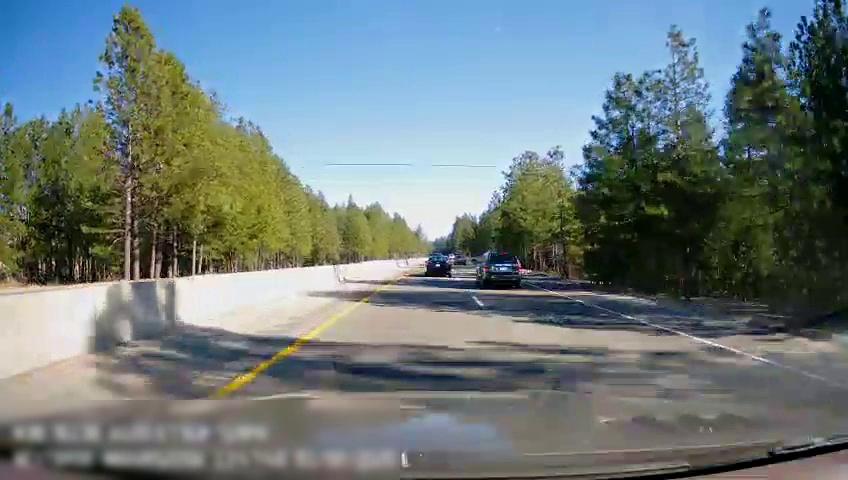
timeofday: Day
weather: Sunny
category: Drivable Space
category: Vehicles | SUV
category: Vehicles | Car
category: Vehicles | Car
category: Lanes | Current Lane
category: Lanes | Current Lane
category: Lanes | Alternate Lane
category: Lanes | Alternate Lane